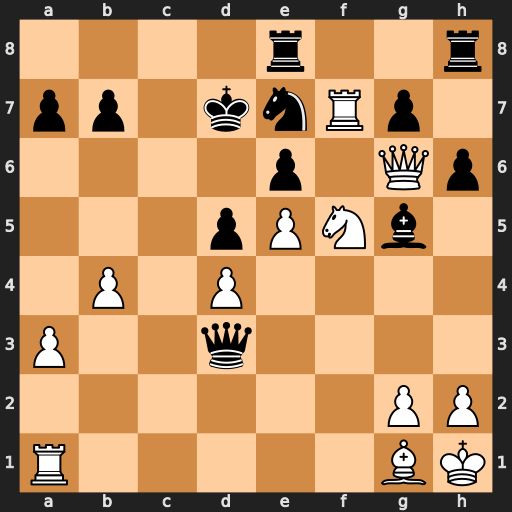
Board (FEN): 4r2r/pp1knRp1/4p1Qp/3pPNb1/1P1P4/P2q4/6PP/R5BK
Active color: w
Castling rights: -
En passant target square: -
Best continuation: Nxe7 Qxg6 Nxg6+